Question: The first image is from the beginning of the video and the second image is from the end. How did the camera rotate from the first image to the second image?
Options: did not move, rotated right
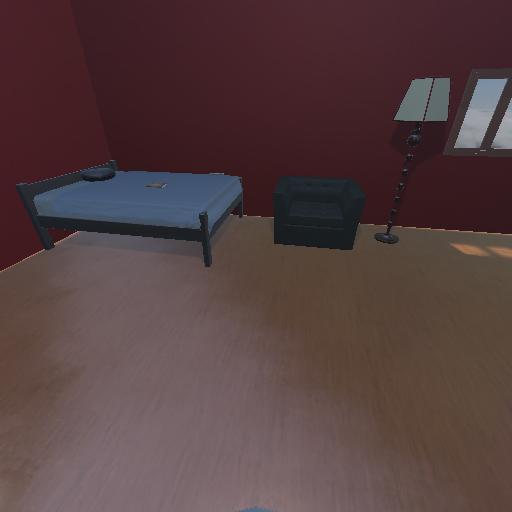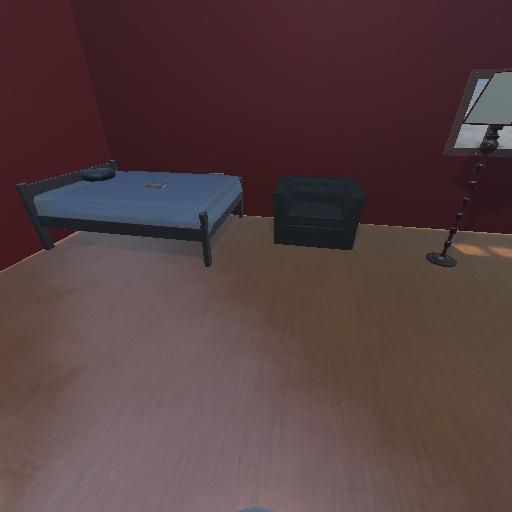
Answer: did not move